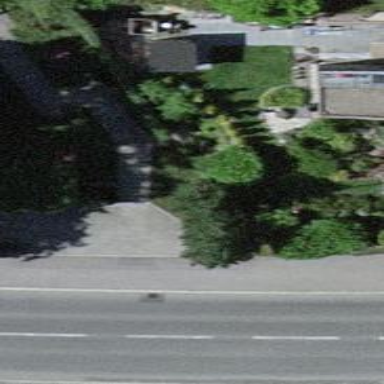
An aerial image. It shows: Road with steps.